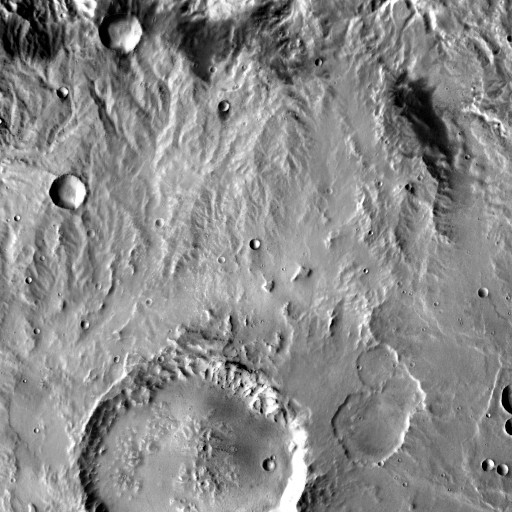
Crater classes present: Background, Other, Buried